Question:
hi,
I'm trying to implement something similar to the image attached. I have two textviews one on top of the other and i want their borders to look like the one in the image. I was able to draw rounded corners by setting the cornerradii of the GradientDrawable but i have no clue as in how to draw the slope on the right side of the first textview.
Any help on how to do this is much appreciated!!
thanks.
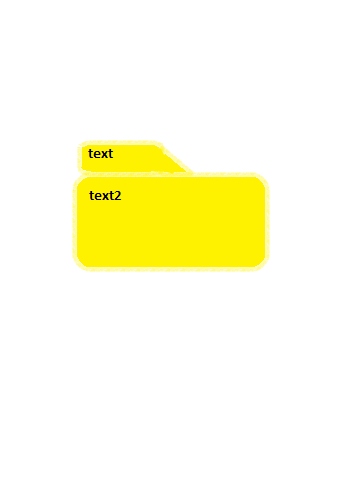
Answer: I would in this case do the graphics in a some graphics editing program (Photshop, GIMP or Inkscape for example). Two different drawings, one for the top part and one for the bottom. Then convert the drawings to <URL> to be used as backgrounds for the text views. Since this type of drawable can be made larger or smaller depending on the length of the text in the TextViews.